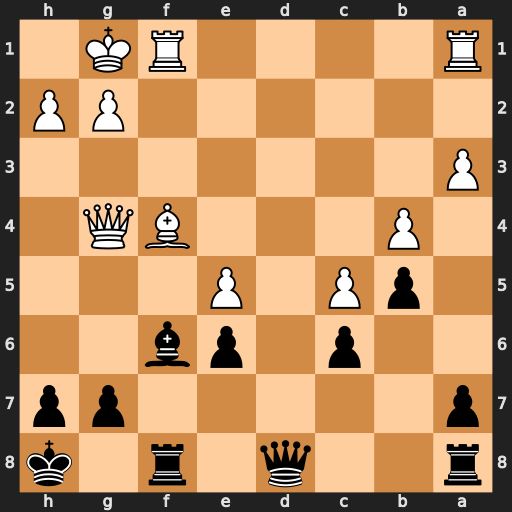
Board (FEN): r2q1r1k/p5pp/2p1pb2/1pP1P3/1P3BQ1/P7/6PP/R4RK1
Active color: b
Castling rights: -
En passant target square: -
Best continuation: Qd4+ Kh1 Bxe5